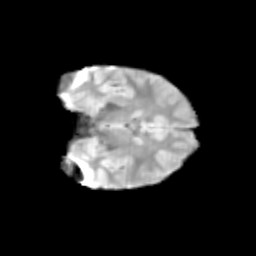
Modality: T2w
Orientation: coronal
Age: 10
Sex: male
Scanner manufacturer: siemens
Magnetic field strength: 3 T
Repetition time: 3.8 s
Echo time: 0.07 s